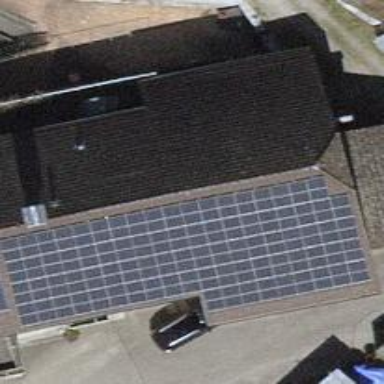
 consisting of solar photovoltaic panels."